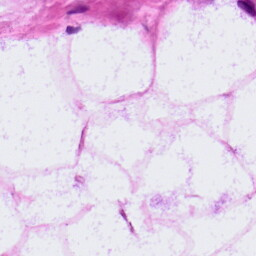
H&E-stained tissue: LymphNode